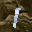
Label: 1